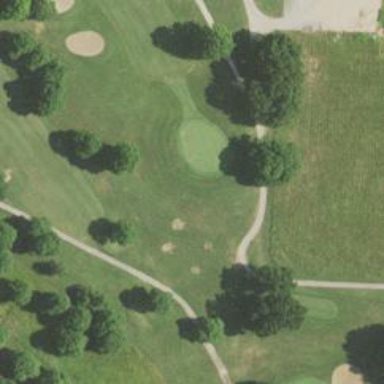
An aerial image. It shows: View of golf hole.